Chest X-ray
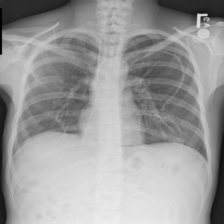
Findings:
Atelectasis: negative
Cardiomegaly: negative
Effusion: negative
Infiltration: negative
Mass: positive
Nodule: negative
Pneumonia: negative
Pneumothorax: negative
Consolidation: negative
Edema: negative
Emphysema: negative
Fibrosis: negative
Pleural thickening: negative
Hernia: negative